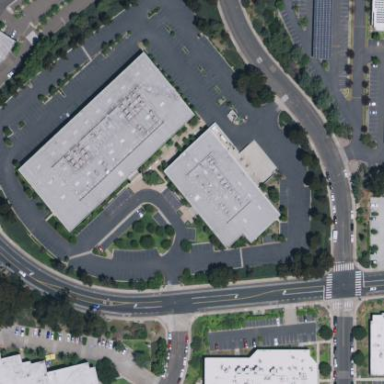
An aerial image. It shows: Industrial building.